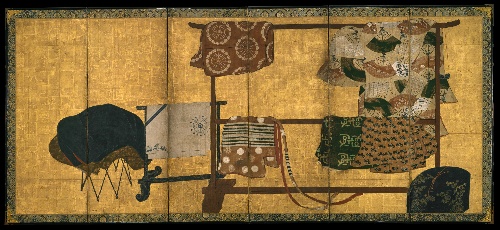
Title: 誰が袖図屏風|Whose Sleeves? (Tagasode)
Date: (right screen) late 16th–early 17th century; (left screen) early to mid-17th century
Object type: Screen
Classification: Paintings
Medium: Pair of six-panel folding screens; ink, color, and gold on gilt paper
Culture: Japan
Period: Momoyama (1573–1615)–Edo period 1615–1868)
Dimensions: each screen: 57 1/16 in. × 11 ft. 4 9/16 in. (144.9 × 346.8 cm)
Department: Asian Art
Credit line: H. O. Havemeyer Collection, Bequest of Mrs. H. O. Havemeyer, 1929
Accession year: 1929
Repository: Metropolitan Museum of Art, New York, NY
Tags: Robes